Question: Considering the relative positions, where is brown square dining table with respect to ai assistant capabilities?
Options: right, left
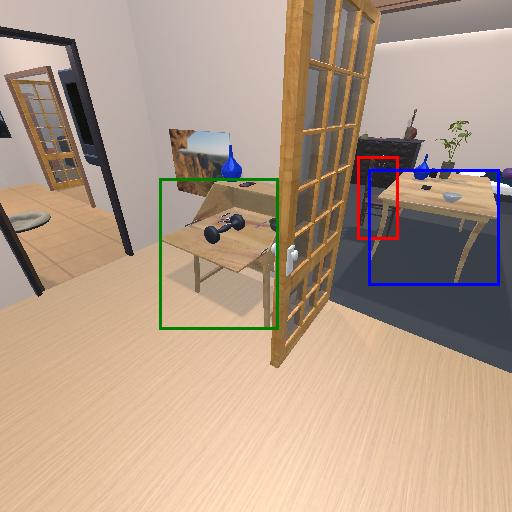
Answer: right